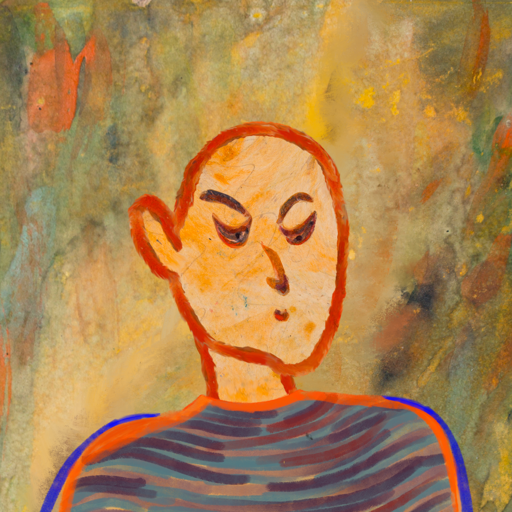
Background: Comrade, Head And Neck Side: Experience, Face Side: Hypocrite, Bust: Experience, Hair Side: Blank, Head Accessory: Blank, Second Necklace: Blank, Necklace: Blank, Baby: Blank